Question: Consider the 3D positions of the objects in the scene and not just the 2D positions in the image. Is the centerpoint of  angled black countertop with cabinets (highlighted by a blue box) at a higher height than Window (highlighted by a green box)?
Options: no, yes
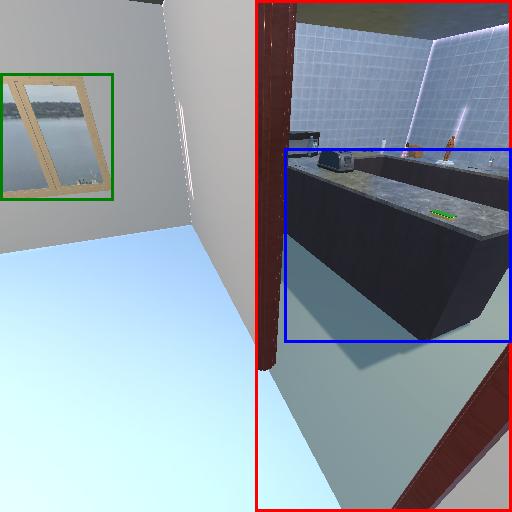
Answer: no